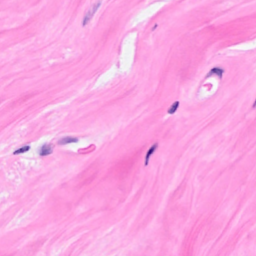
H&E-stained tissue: Breast